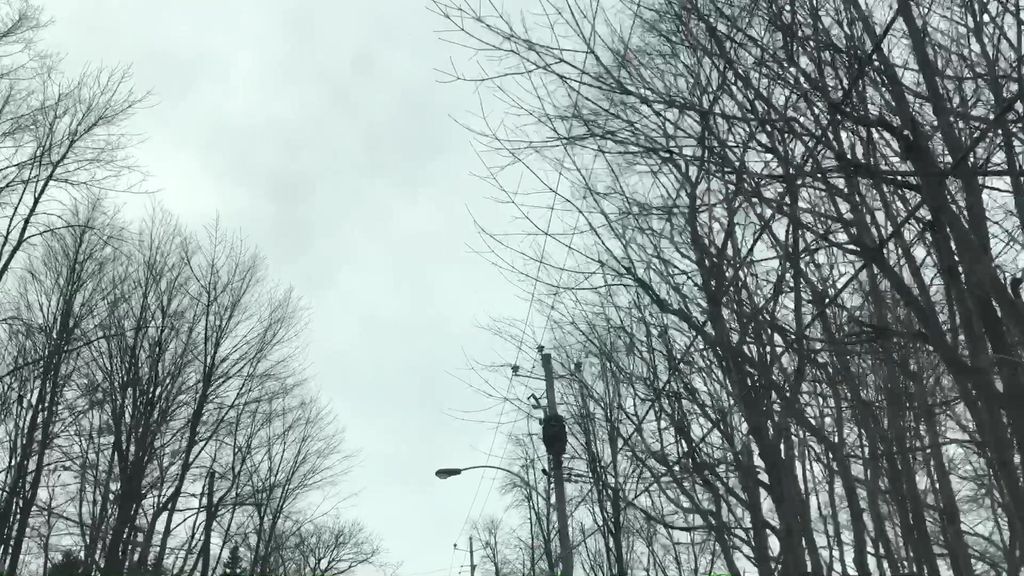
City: montreal